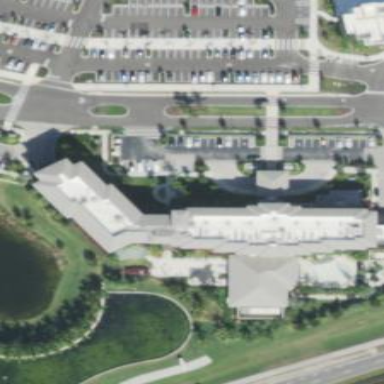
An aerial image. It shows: Nursing home building.